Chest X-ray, PA view. Patient: 56 years old, sex M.
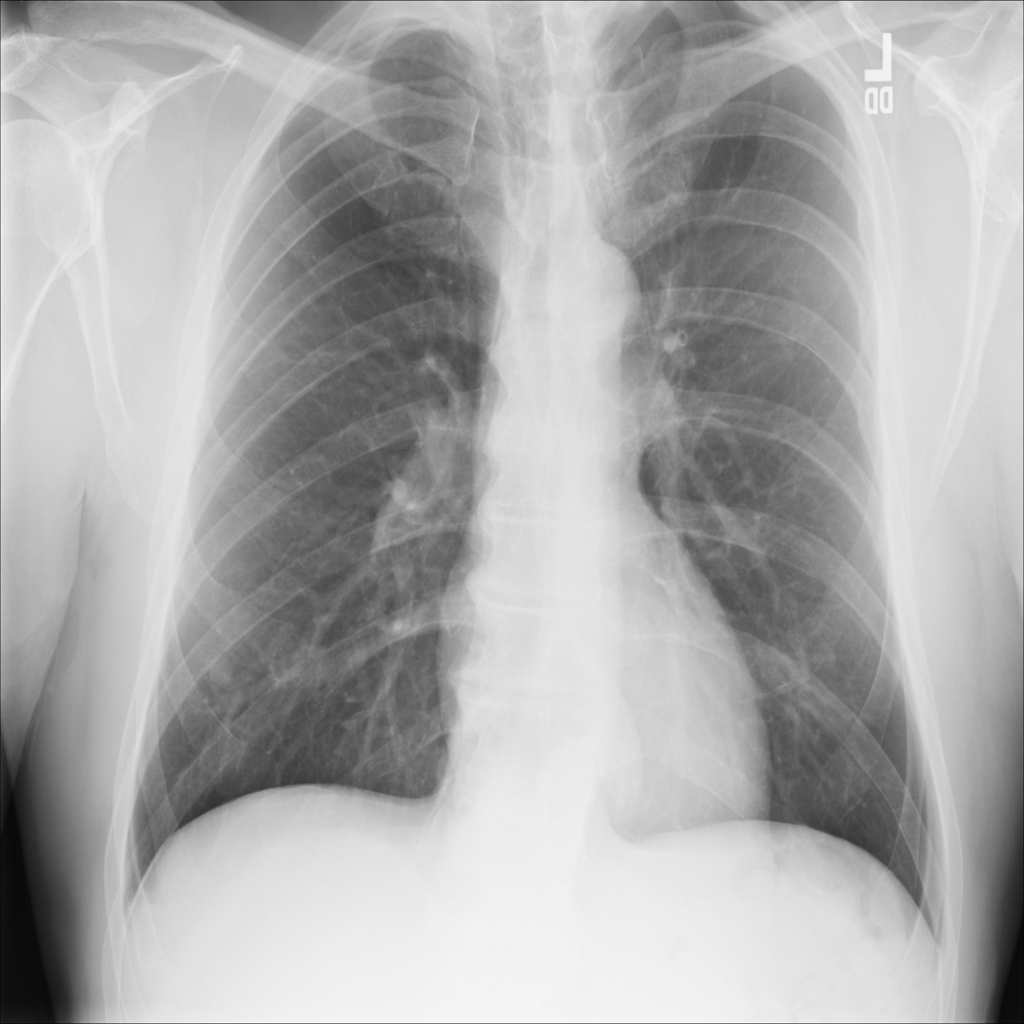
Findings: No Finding